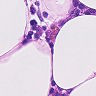
Metastatic tissue present: no